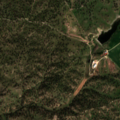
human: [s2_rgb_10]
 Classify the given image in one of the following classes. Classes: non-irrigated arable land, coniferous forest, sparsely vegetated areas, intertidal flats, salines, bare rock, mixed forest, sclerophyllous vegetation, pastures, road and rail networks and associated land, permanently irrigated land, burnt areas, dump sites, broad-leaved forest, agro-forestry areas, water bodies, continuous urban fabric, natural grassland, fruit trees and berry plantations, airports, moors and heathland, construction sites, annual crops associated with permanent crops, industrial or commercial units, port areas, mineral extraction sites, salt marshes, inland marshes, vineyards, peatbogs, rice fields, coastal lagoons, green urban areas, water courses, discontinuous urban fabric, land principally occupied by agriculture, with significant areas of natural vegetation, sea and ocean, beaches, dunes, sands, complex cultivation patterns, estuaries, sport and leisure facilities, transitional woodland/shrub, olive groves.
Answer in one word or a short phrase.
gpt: non-irrigated arable land, agro-forestry areas